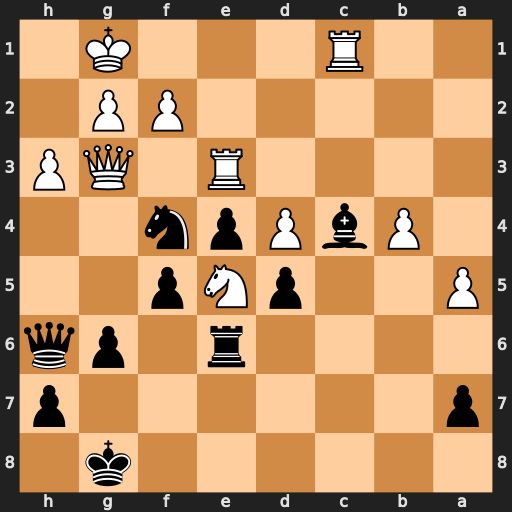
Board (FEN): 6k1/p6p/4r1pq/P2pNp2/1PbPpn2/4R1QP/5PP1/2R3K1
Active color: b
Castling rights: -
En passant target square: -
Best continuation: Ne2+ Rxe2 Qxc1+ Kh2 Bxe2